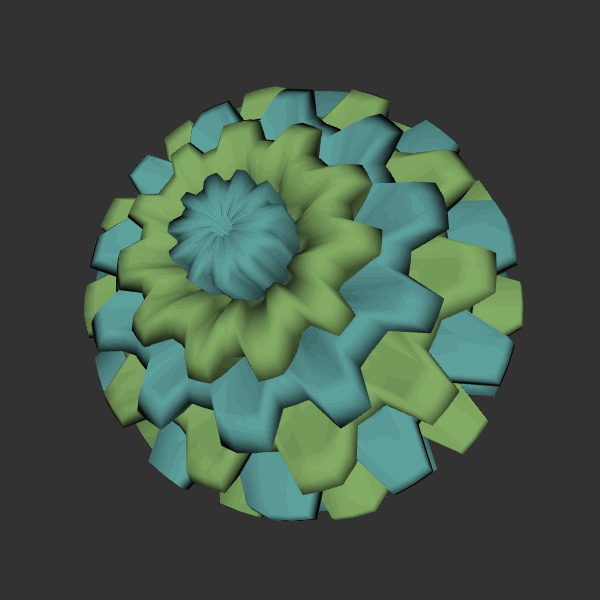
Background: dark